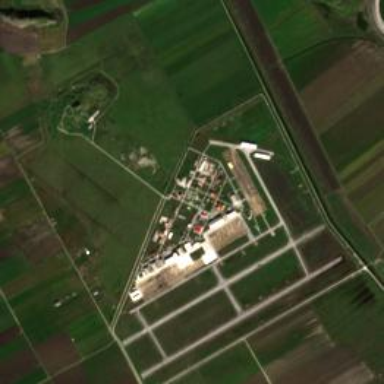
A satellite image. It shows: Runway at airport.